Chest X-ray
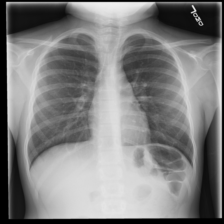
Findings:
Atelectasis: negative
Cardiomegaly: negative
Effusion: negative
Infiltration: negative
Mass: negative
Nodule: negative
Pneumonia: negative
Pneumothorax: negative
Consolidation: negative
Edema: negative
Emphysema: negative
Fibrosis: negative
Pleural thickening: negative
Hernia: negative